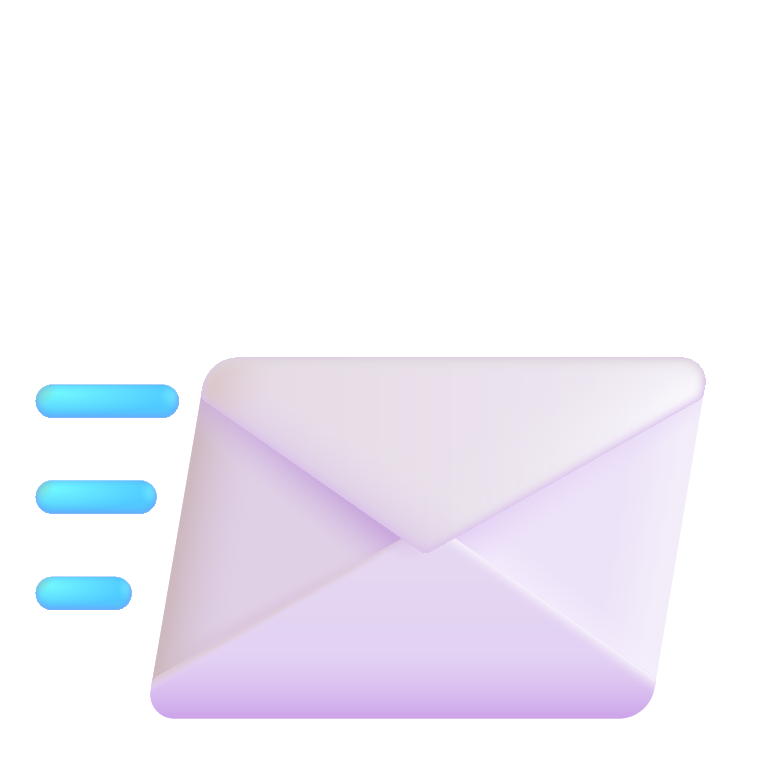
incoming envelope color